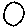
Label: circle